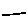
Label: line